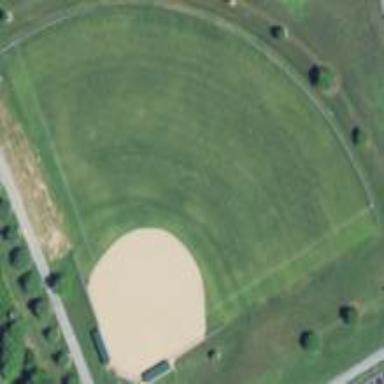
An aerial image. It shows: Baseball pitch for leisure land.